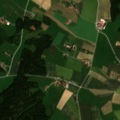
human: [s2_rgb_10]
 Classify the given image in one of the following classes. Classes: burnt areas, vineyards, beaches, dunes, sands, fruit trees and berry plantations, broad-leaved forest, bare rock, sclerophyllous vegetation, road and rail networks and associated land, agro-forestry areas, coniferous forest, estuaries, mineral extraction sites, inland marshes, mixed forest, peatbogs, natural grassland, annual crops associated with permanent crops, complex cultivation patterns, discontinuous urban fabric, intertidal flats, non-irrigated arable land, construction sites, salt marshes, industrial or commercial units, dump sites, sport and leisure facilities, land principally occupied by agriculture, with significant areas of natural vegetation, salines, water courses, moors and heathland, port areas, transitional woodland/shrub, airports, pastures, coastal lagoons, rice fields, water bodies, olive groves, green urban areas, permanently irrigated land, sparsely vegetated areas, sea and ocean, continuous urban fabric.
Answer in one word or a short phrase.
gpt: complex cultivation patterns, coniferous forest, mixed forest